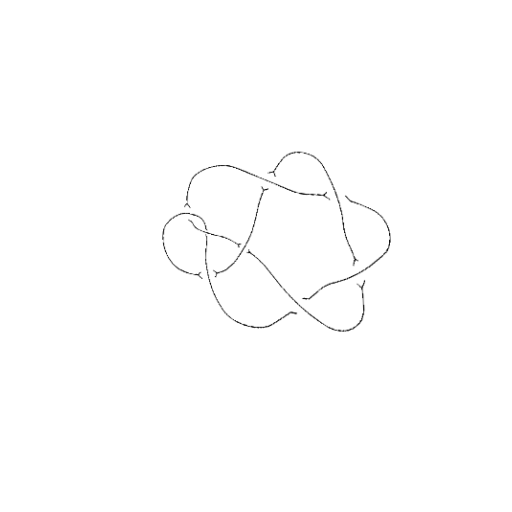
Crossing number: 8